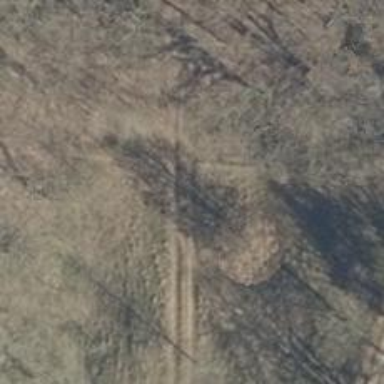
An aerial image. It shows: Path covered in grass.